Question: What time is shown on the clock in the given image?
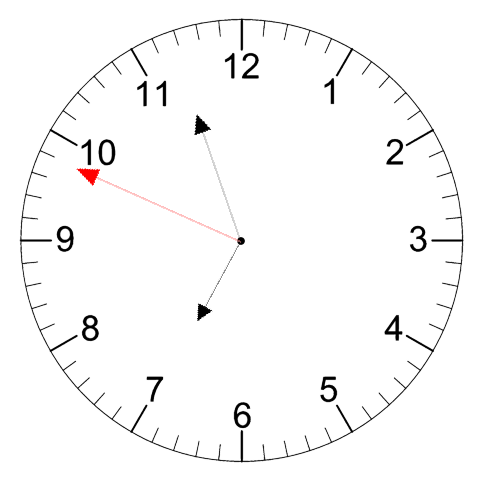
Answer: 06:56:49